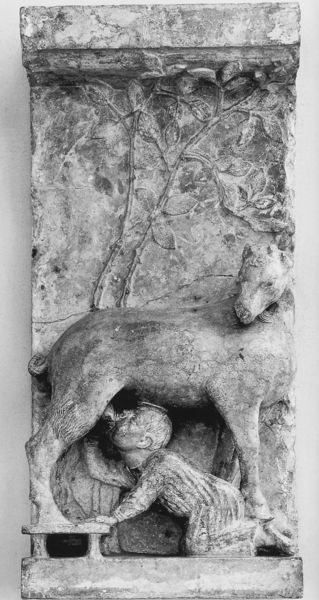
Titel: Monatsreliefs
Institution: Ferrara, Dommuseum
Schlagwörter: baum, blätter, weiß, wolf, äste, grau, schwarz, säule, hund, tier, weg, muster, trinken, wand, mensch, sockel, stein, strauch, boden, figur, kind, pflanze, wald, pferd, skulptur, relief, fassade, mauer, baby, hocker, schemel, figuren, bildhauerei, junge, foto, nahrung, lamm, schaf, stillen, denkmal, milch, knien, rom, löwe, melken, zitzen, schaaf, ziege, unter, nähren, säugen, remulus, romulus, wölfin, zitze, saugen, säugt, gesäugt, wolfsjunge